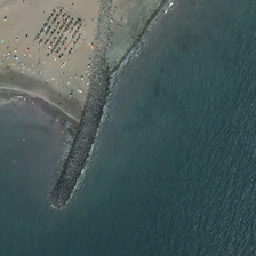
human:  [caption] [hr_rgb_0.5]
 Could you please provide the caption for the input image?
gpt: At the corner of the coastline, there is a narrow edge that extends to the sea. The beach is full of people.

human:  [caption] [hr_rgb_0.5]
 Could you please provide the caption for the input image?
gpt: a corner of a beach with many people having a sunbath .

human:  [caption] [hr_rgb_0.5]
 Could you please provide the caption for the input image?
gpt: In one corner of the coastline, there is a narrow lateral field stretching out to the sea. There are some people on the beach.

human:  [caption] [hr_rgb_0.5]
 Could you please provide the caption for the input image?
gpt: this beach with a lot of people playing on it has a stripe stretching out the sea .

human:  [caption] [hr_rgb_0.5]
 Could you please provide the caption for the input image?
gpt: some people are in a yellow beach near a green ocean .